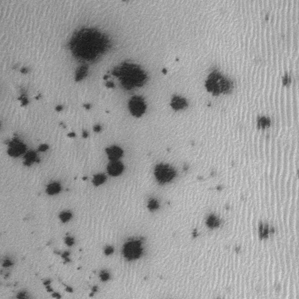
Label: frost